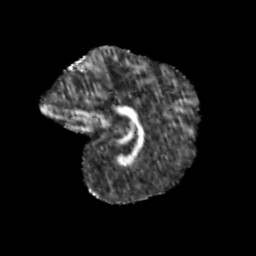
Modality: FA
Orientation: sagittal
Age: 8
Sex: male
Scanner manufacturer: siemens
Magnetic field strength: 3 T
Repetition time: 3.8 s
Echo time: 0.07 s